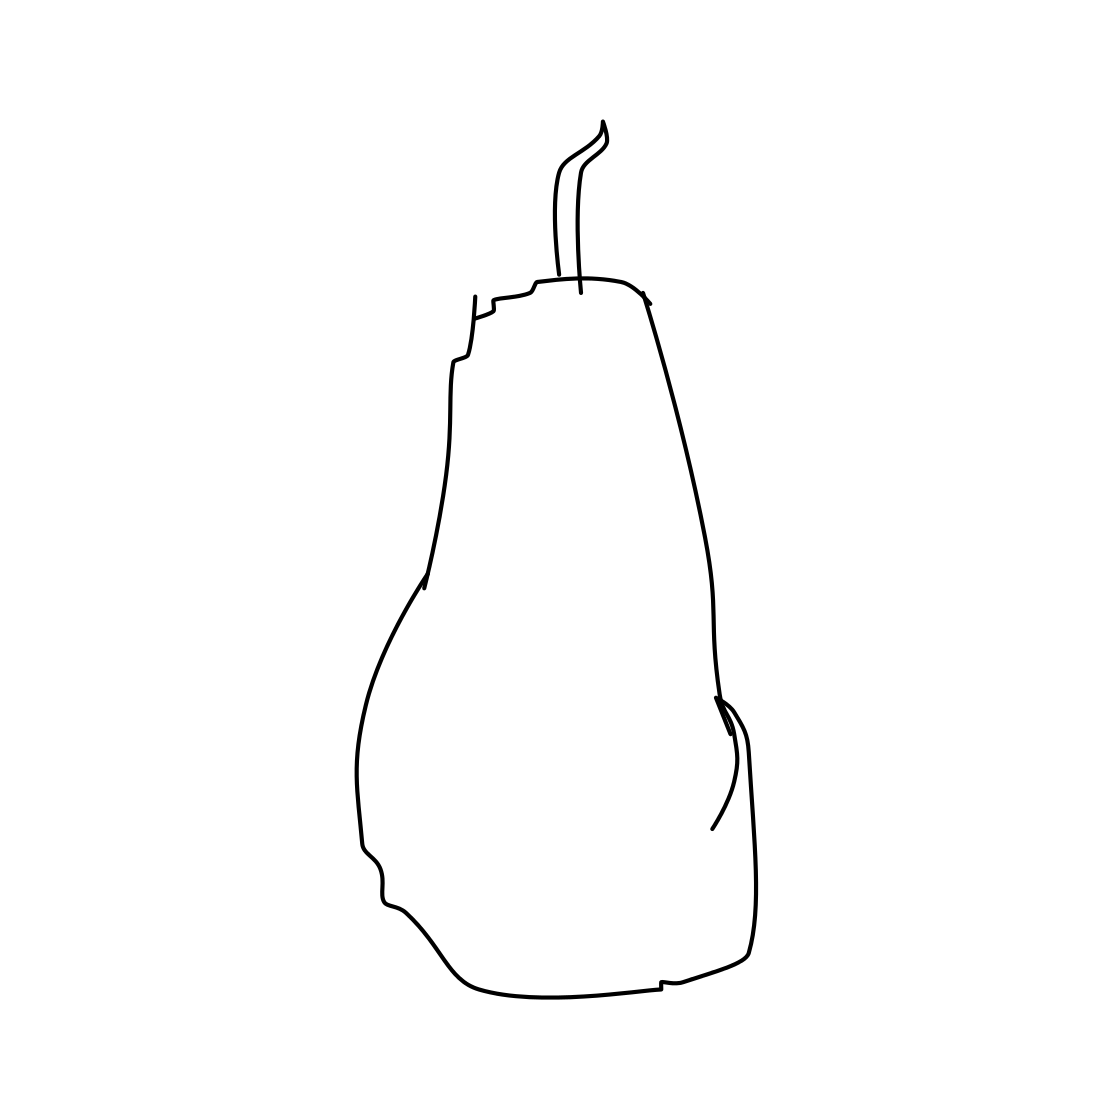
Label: pear